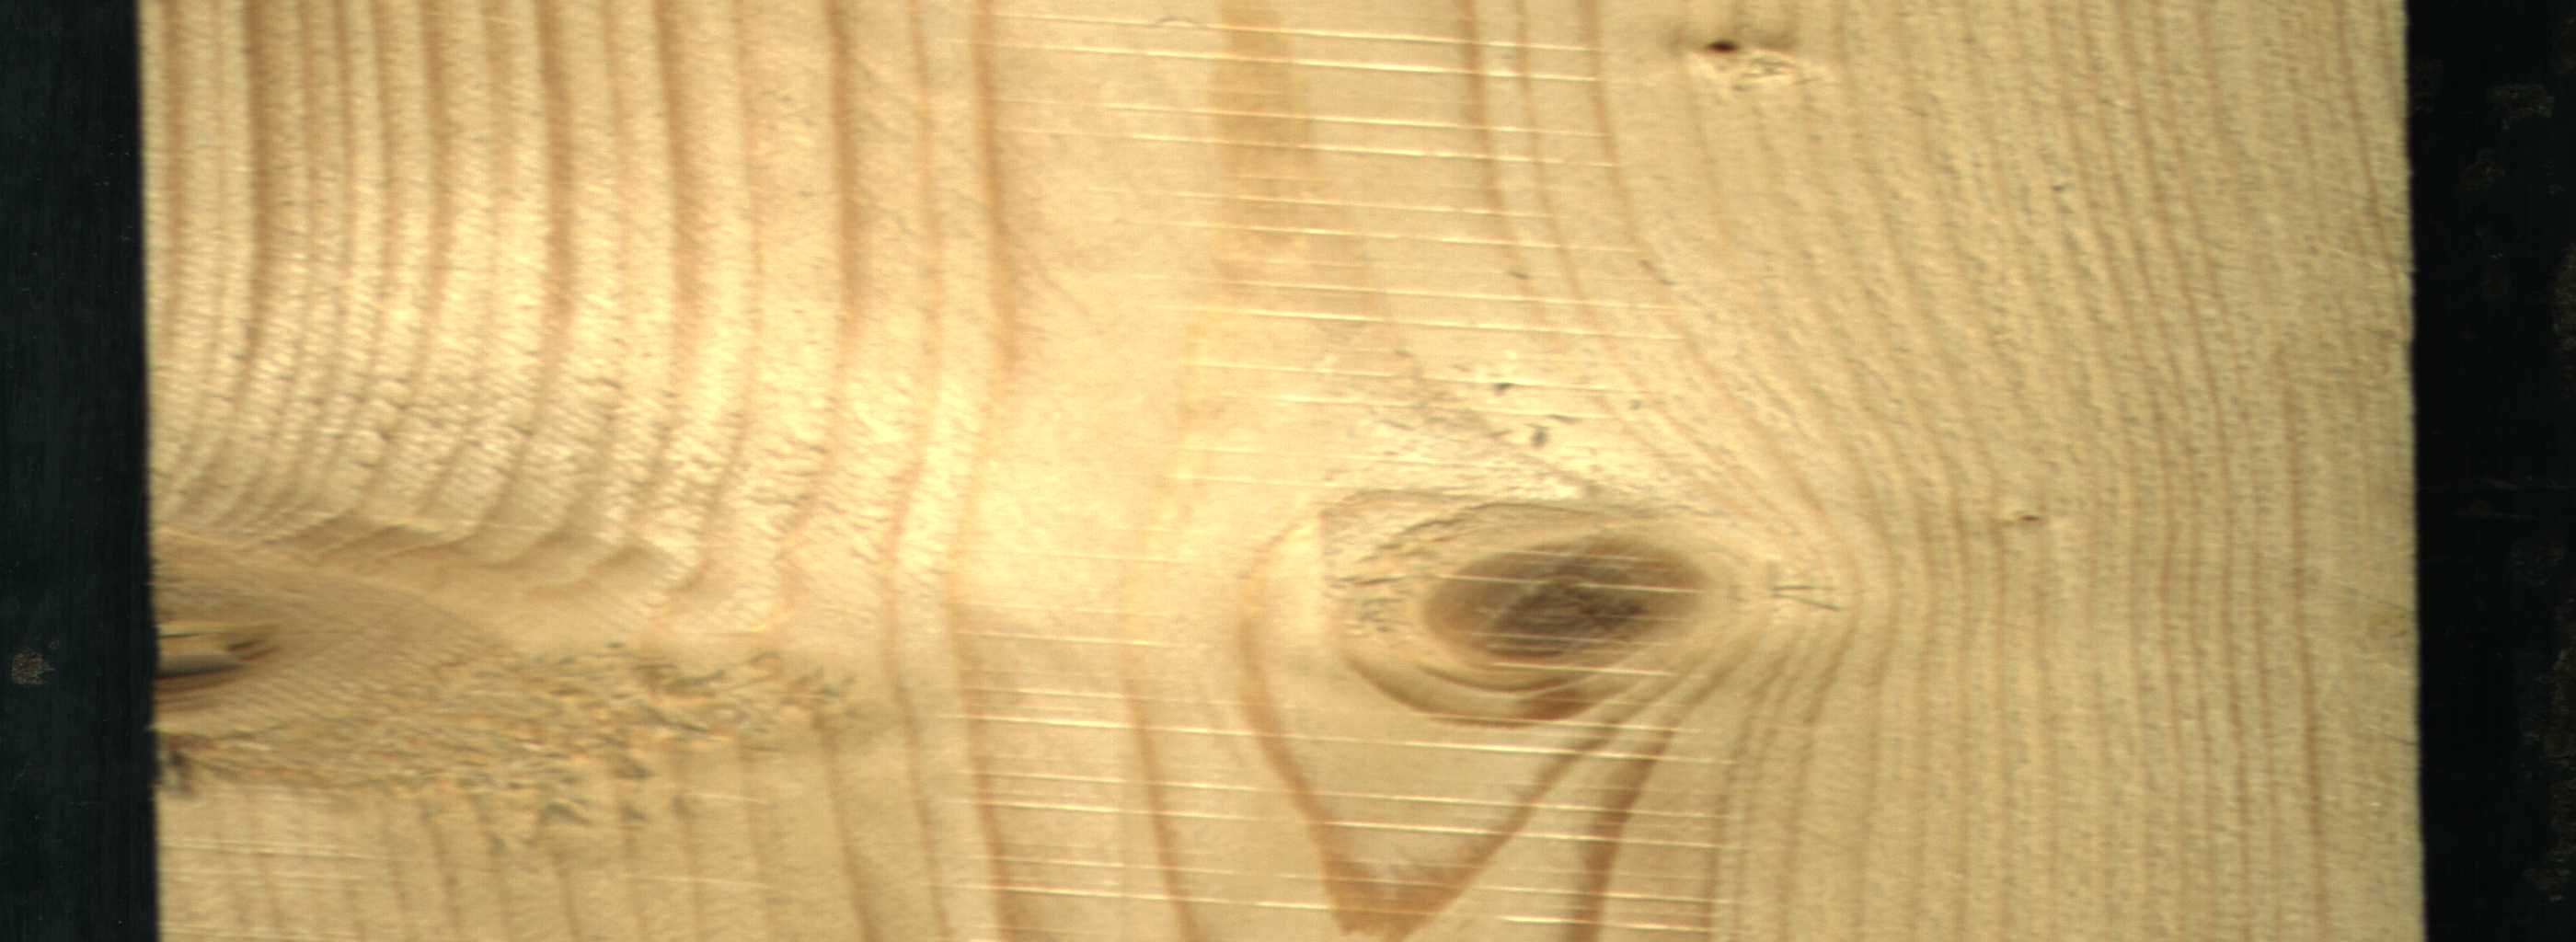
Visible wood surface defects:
Dead_Knot
Live_Knot
Live_Knot